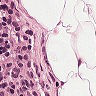
Metastatic tissue present: no